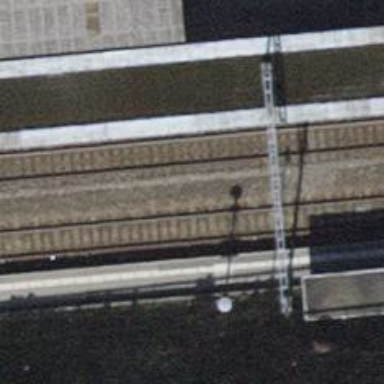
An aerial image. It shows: Stop position for public transport on the railway.